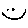
Label: smiley face